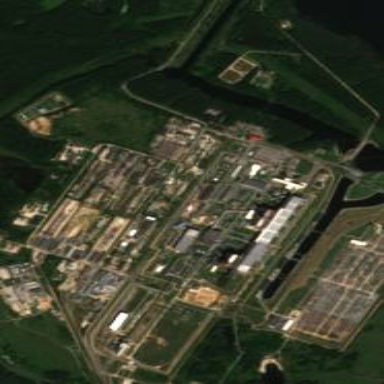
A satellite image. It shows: Industrial area with nuclear power plant.